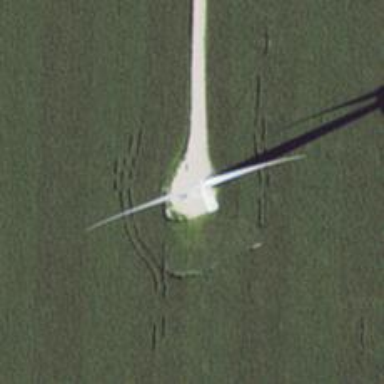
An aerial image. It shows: Wind turbine generator that utilizes wind as its source for generating electricity. It is of the horizontal axis type.